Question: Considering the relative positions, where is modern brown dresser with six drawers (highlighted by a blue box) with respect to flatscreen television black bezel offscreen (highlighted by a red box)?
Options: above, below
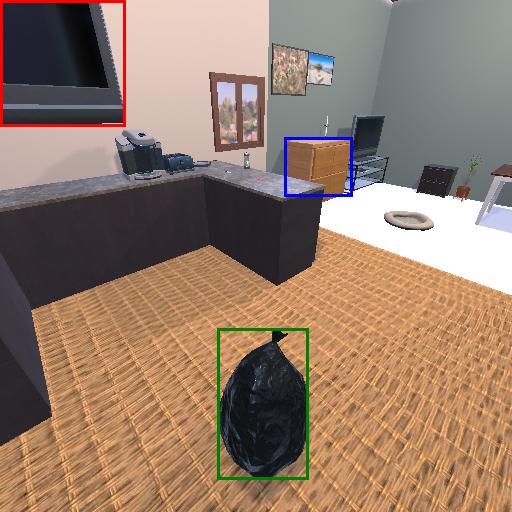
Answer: above